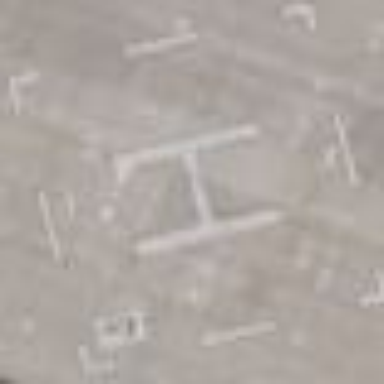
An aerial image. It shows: Image showing helipad at airport.